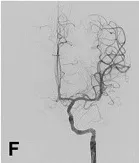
Black arrows indicate the stent in ,. Anteroposterior.
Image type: radiology (ct)